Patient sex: F
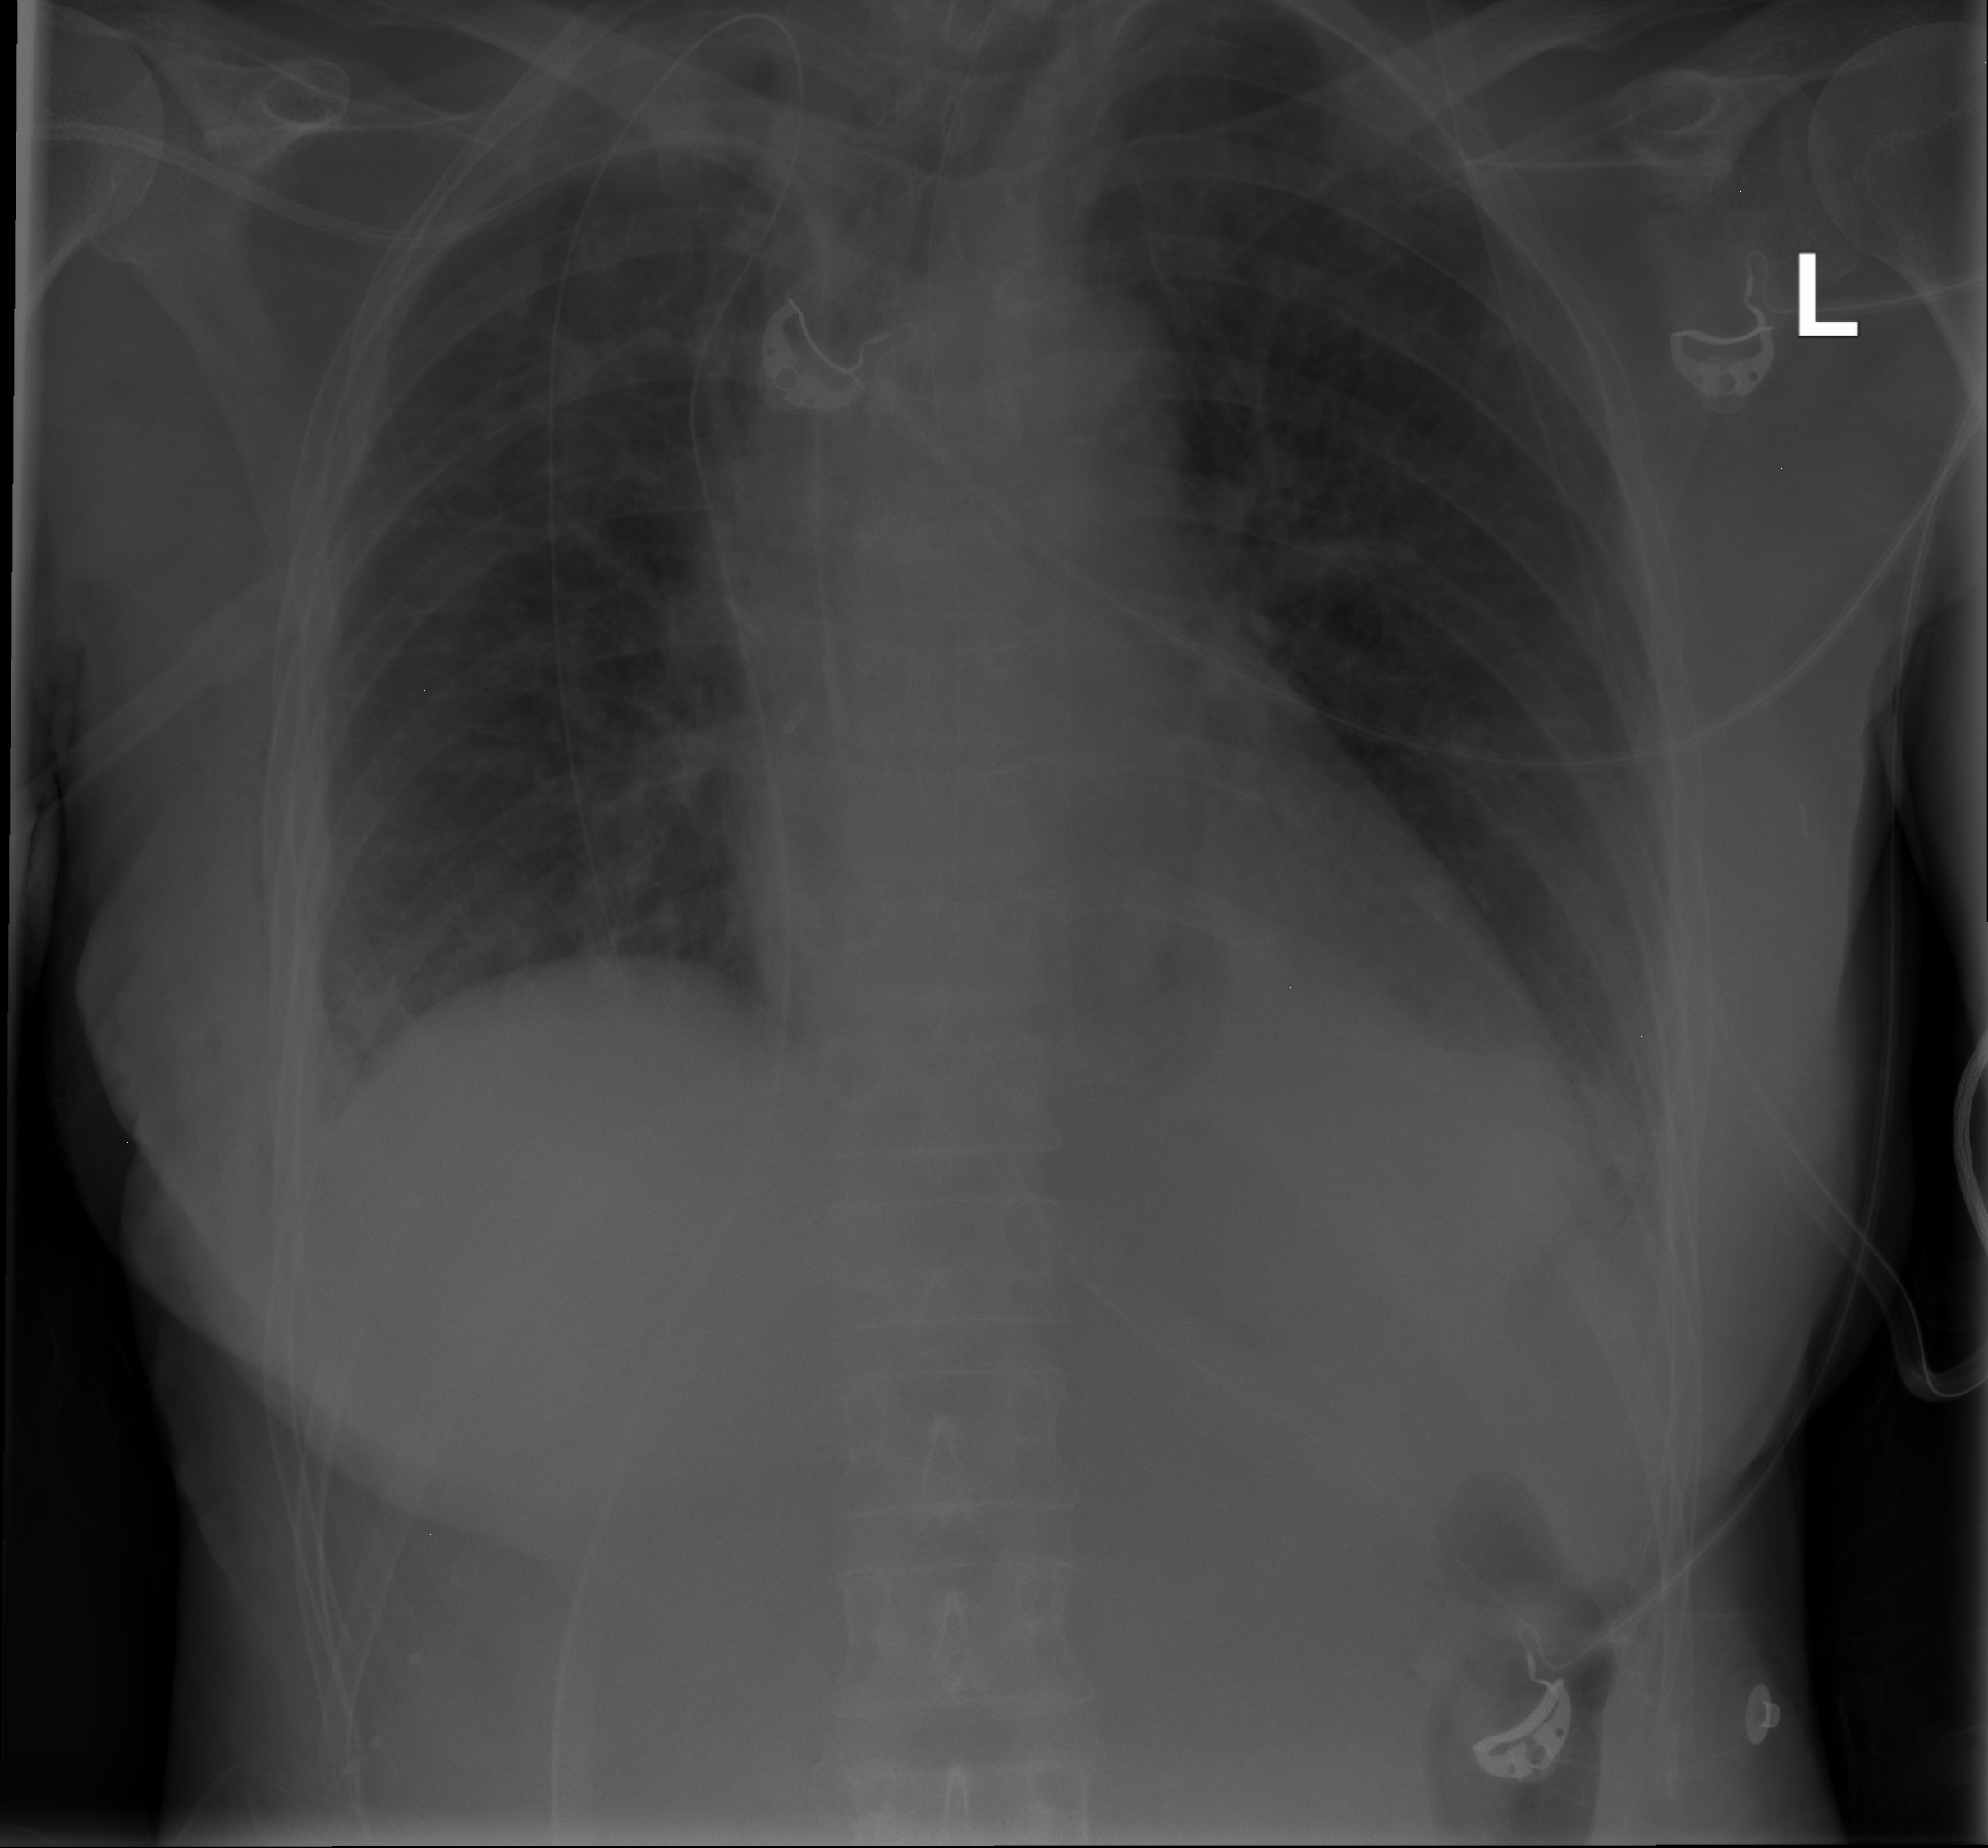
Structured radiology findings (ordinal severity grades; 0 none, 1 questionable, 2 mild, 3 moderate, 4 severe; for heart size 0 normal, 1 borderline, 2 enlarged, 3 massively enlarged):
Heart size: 0
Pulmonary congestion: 0
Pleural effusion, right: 2
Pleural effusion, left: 0
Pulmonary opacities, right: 2
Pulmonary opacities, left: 2
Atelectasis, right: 2
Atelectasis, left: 2